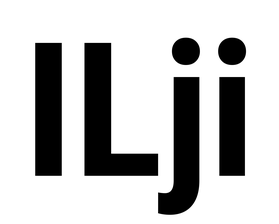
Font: Roboto_Condensed_Bold